Question: Faceted search is user-friendly when applied to things like book categories in an Amazon search: Fiction (500), History (320), Biography (212), etc.
But are there any nice facetted search designs (or widgets) that allow user to narrow in on a date-time range while simultaneously showing the user where search counts are distributed across the calendar.
A quick example from an analytics application: an admin user is searching site users and would like to constrain the search by the registration date field. The timeline widget (i.e. what i'm looking for) show number of occurrences per day across a 3 year span. That visual feedback shows the admin that increases in registrations is correlated with new users who registered on Thursdays. The widget let's him constraint results to all thursdays for a 16 month period. That search can help him figure out why people are registering on thursday.
Any one know of a widget that can do all that? (Preferably light-weight javascript)
Or any design literature that relates to this scenario.
I've searched a couples hours so far, and the best I have found is the timeline view (pictured) built into Google analytics, which is a beaut; but i don't know if there's an open source version available.

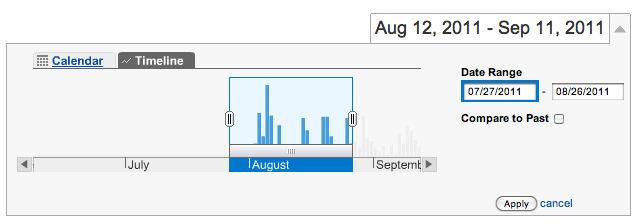
Answer: I have previously searched for a widget similar to google analytics timeline view, the closest I found was the <URL> which shows the distribution of items across a date range, both of these could be adapted to your filtering needs with a bit of development.
Alternatively commercial analytic software like <URL> can be used to visualise your data and the resulting graphs can be embedded into your web pages.
Let me know if you have found a better solution.